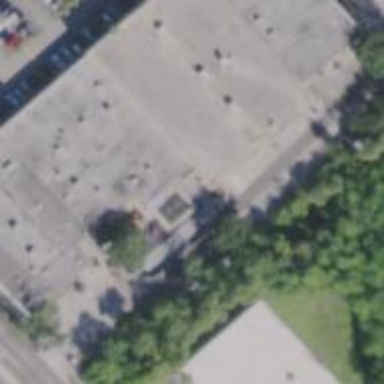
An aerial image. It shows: Department store building.